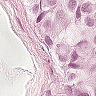
Metastatic tissue present: yes